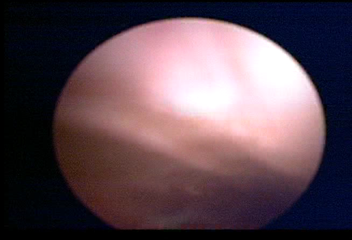
Modality: WLC
Class: Normal mucosa
Bladder cancer association: No